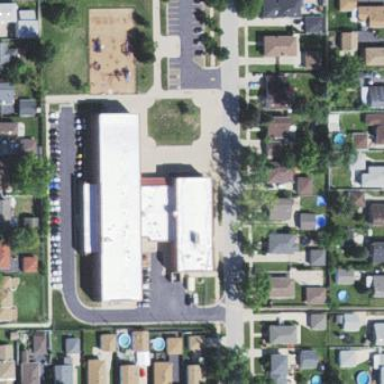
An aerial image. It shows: School building.